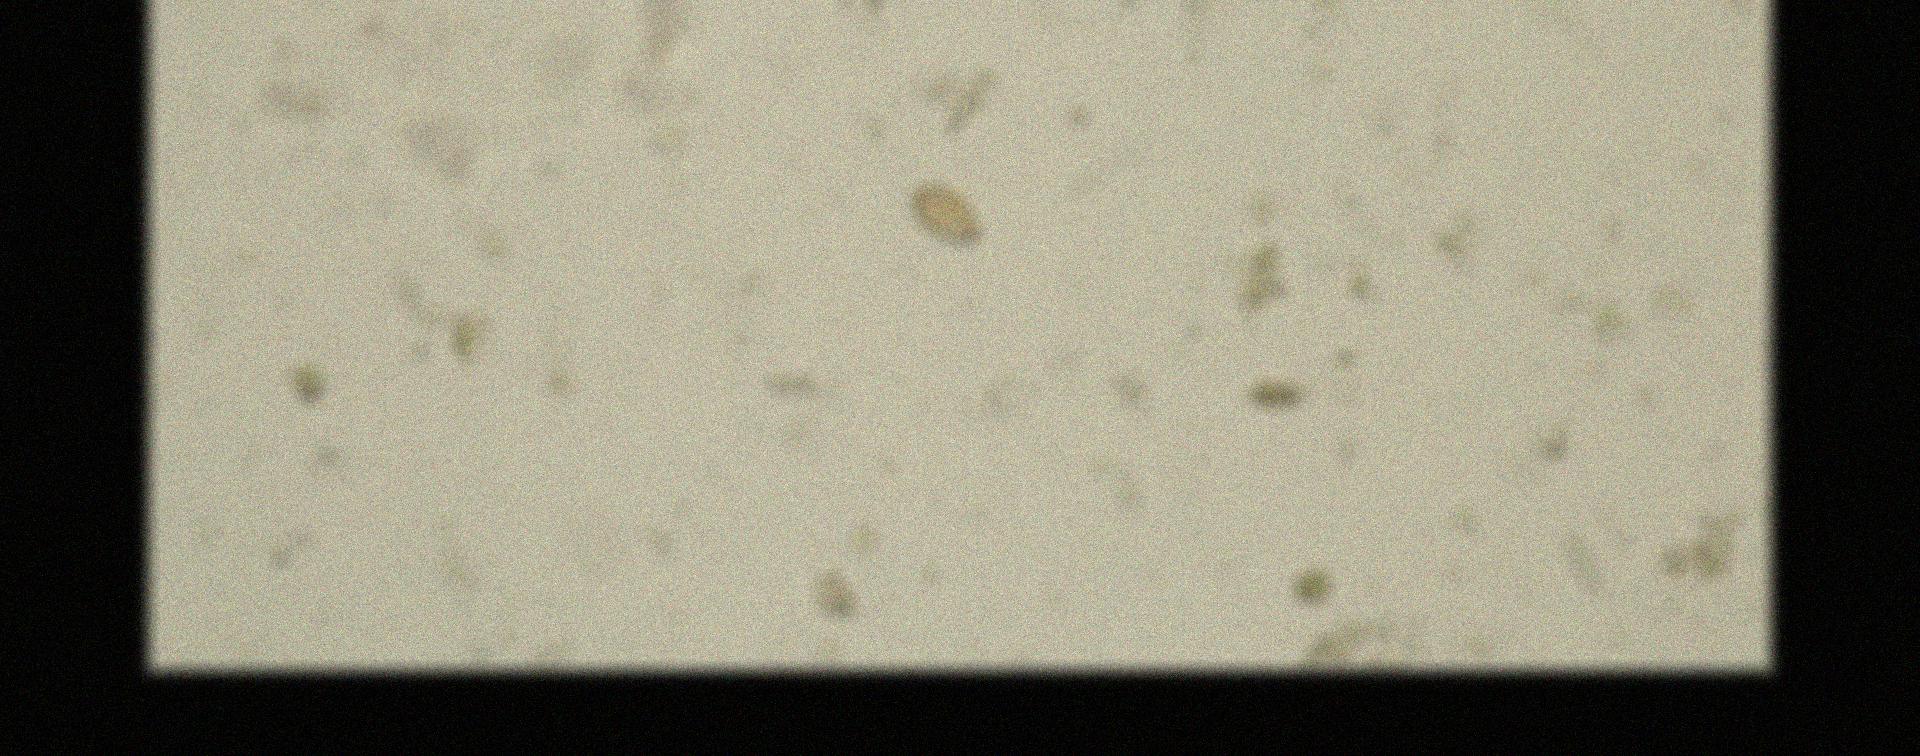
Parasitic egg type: Opisthorchis viverrine